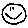
Label: smiley face